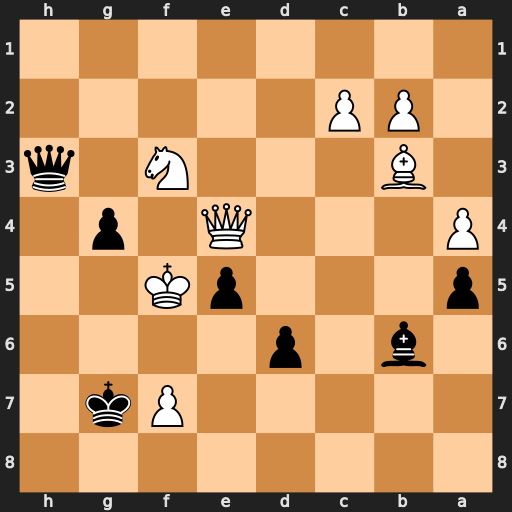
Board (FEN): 8/5Pk1/1b1p4/p3pK2/P3Q1p1/1B3N1q/1PP5/8
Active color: b
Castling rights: -
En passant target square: -
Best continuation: Qh7+ Ke6 Qxe4